Question: If I add some code like this:
'''
<div>
@Html.DisplayFor(x => x.SomeTextField)
</div>
'''
...it is rendered like so...
'''
<div>
"
SomeTextFieldsValue
"
</div>
'''
This is strange as it isn't using a tag as I would have expected... say, a label tag.
What is this use of double quotes in the html. Is it shorthand for a tag?
It's hard to find an answer by googling.
---
I ASKED THIS QUESTION A MOMENT AGO AND IT QUICKLY GOT MARKED AS PREVIOUSLY ANSWERED BY THIS THREAD (by Richard Everett, Reniuz, Soner Gonul):
<URL>
Please read my question before doing the same again and you will see IT IS NOT the same question at all?

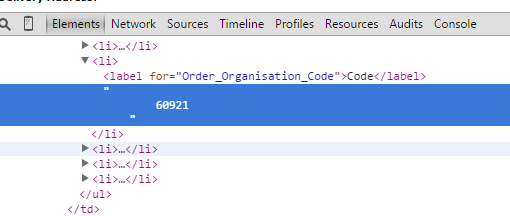
Answer: It's actually a chrome thing. Chrome is just showing where text exists.